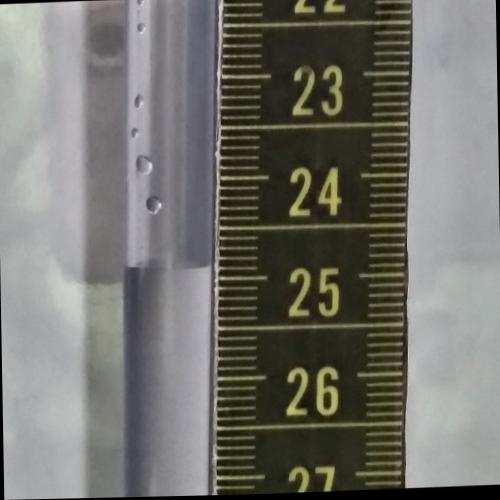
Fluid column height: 24.9 cm